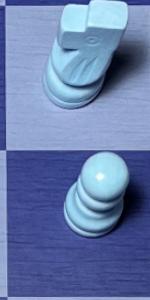
Label: Pawn_White